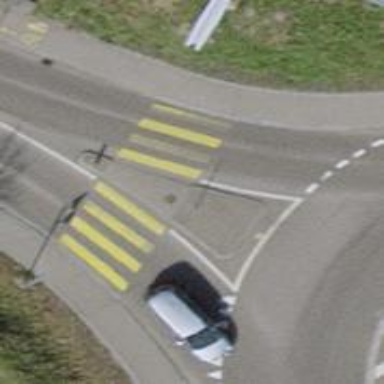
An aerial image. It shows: Primary highway with asphalt surface and dedicated cycle track.